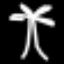
Label: palm tree